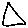
Label: triangle